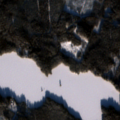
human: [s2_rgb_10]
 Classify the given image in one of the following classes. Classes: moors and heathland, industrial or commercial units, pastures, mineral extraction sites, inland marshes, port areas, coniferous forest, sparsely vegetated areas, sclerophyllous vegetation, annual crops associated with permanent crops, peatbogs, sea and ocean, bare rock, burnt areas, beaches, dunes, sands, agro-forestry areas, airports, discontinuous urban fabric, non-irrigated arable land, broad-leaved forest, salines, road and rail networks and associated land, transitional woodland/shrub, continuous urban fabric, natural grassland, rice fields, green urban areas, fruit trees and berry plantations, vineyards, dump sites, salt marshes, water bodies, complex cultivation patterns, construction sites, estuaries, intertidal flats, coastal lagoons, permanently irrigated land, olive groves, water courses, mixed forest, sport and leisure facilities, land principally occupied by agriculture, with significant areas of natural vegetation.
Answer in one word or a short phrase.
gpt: coniferous forest, mixed forest, water bodies